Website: slack
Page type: stored-credit-cards
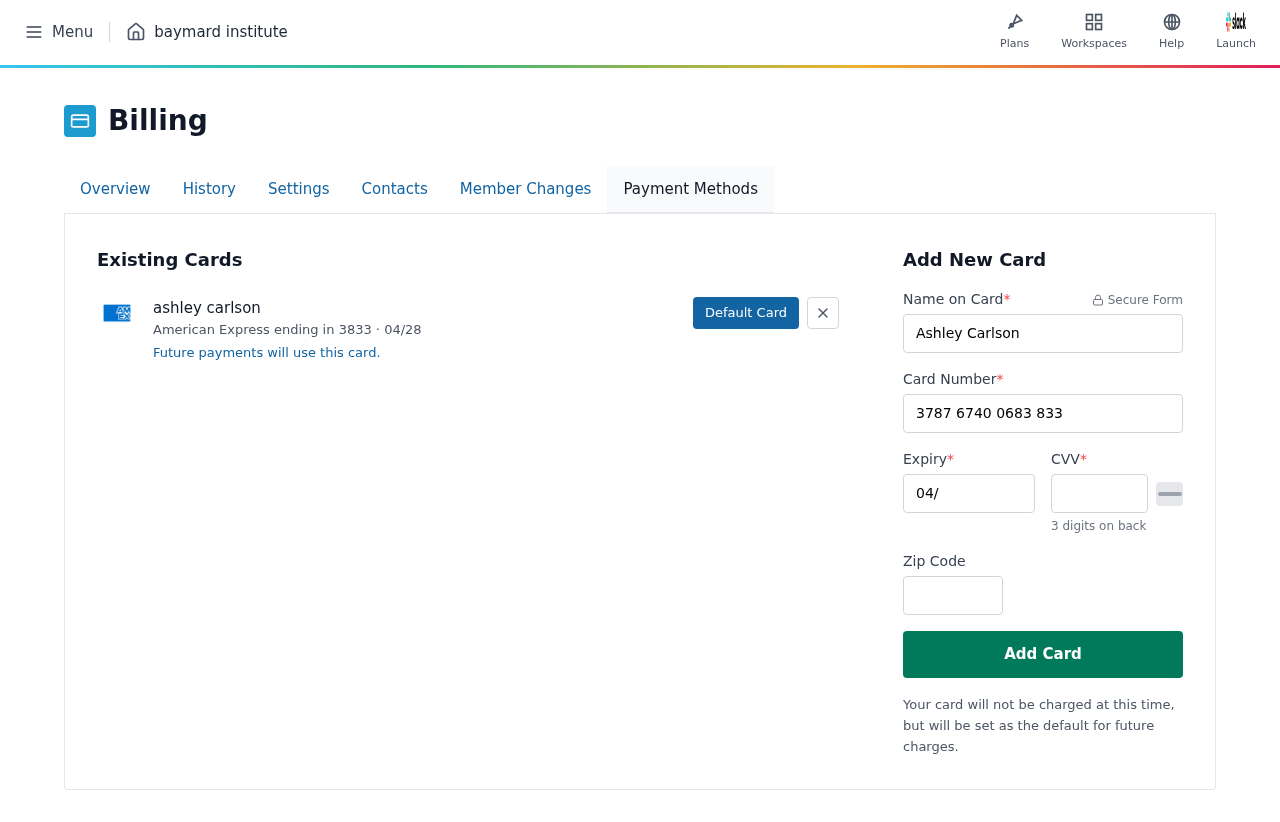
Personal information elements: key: PII_CARD_CVV
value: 8853
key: PII_CARD_EXPIRY
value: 04/28
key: PII_CARD_EXPIRY_MONTH
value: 04
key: PII_CARD_EXPIRY_YEAR
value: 28
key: PII_CARD_LAST4
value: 3833
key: PII_CARD_NUMBER
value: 3787 6740 0683 833
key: PII_CARD_TYPE
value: American Express
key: PII_FULLNAME
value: ashley carlson
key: PII_FULLNAME
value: Ashley Carlson
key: PII_POSTCODE
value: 47115